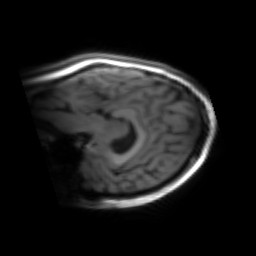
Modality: inplaneT1
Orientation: sagittal
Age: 20
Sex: female
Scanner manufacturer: siemens
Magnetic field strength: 3 T
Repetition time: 1.2 s
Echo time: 0.00251 s